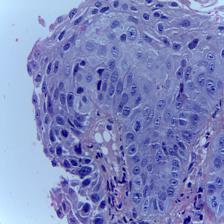
Diagnosis: OSCC